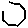
Label: hexagon